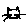
Label: cat